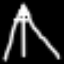
Label: The Eiffel Tower